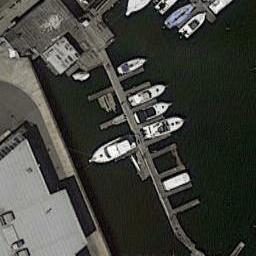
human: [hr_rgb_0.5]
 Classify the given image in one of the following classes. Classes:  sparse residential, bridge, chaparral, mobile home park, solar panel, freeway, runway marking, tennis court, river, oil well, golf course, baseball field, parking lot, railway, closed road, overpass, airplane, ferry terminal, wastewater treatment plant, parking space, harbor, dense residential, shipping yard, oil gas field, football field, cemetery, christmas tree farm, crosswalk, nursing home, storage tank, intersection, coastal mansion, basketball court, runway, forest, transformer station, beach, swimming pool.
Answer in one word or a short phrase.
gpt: harbor